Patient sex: M
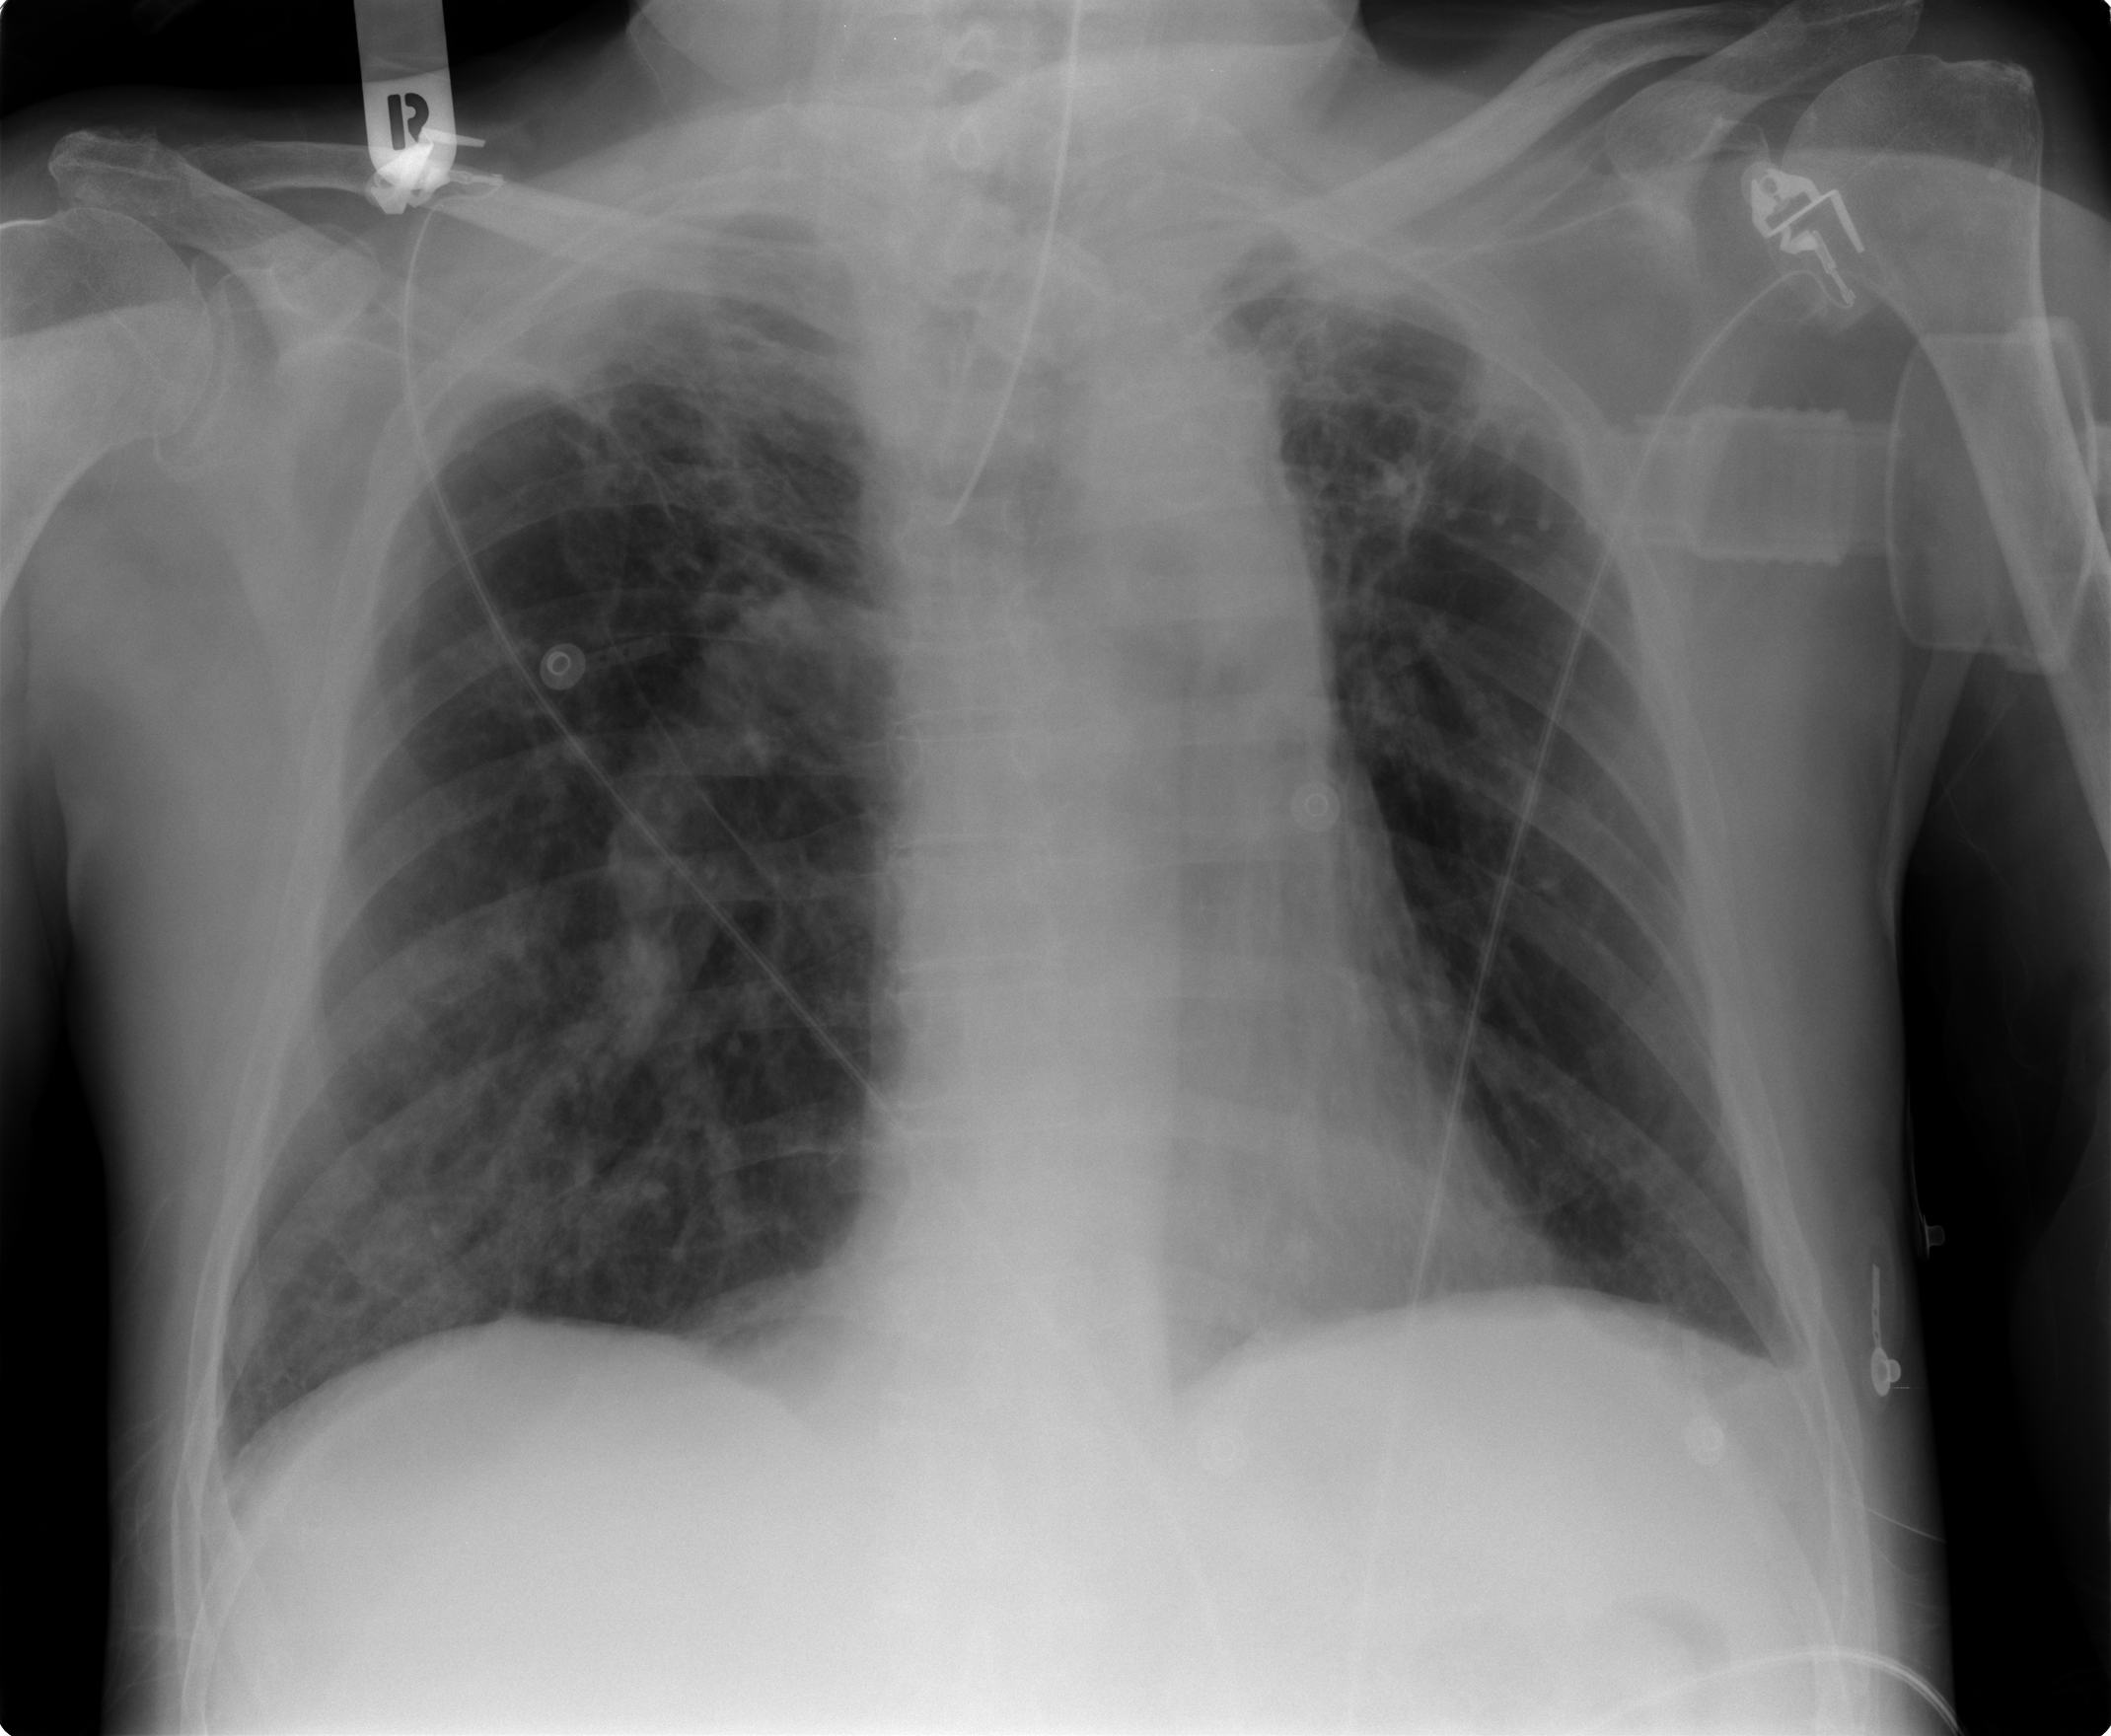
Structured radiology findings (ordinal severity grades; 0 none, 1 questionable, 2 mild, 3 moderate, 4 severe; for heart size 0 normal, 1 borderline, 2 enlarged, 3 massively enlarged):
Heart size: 0
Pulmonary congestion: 0
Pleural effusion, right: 0
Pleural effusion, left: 1
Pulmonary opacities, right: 0
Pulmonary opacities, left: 0
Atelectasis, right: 2
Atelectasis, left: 2